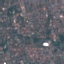
Label: Residential